Chest X-ray:
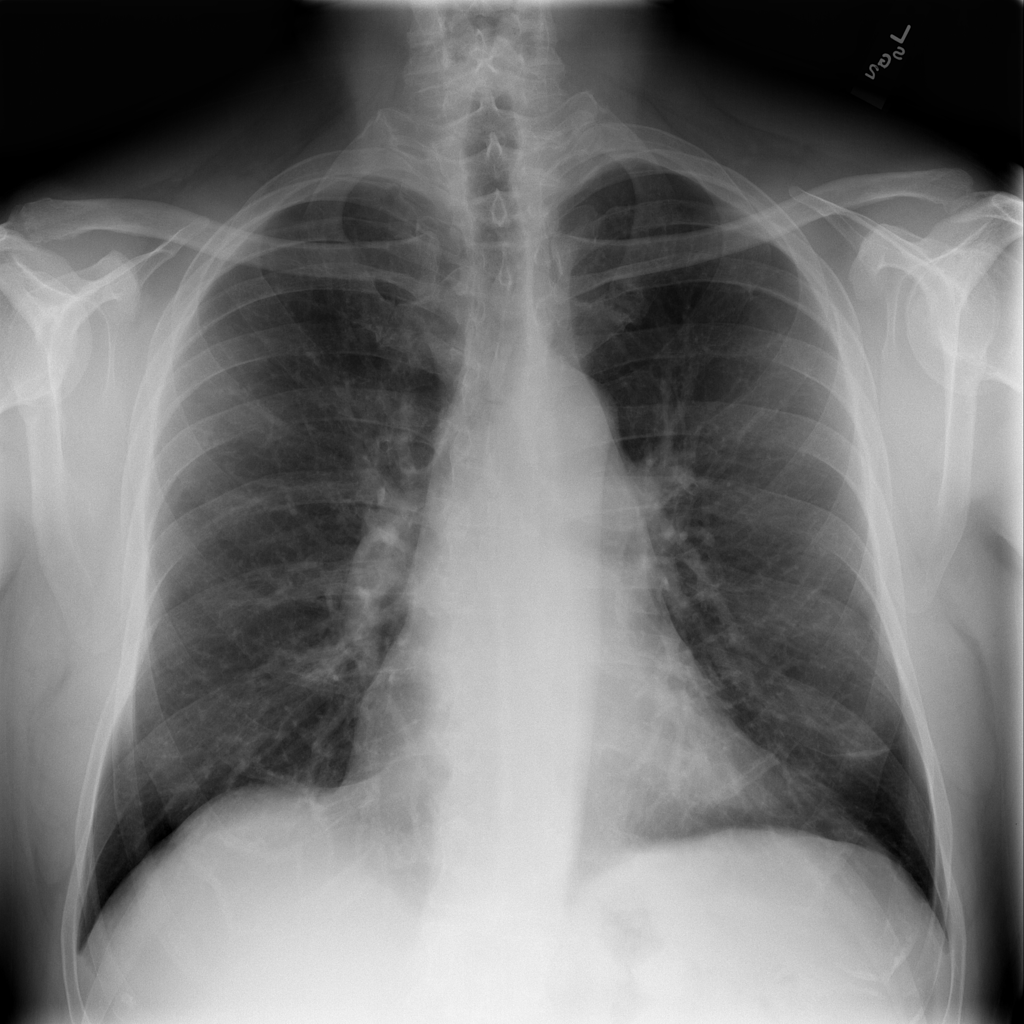
Findings: Fibrosis
No abnormal finding: no